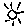
Label: sun